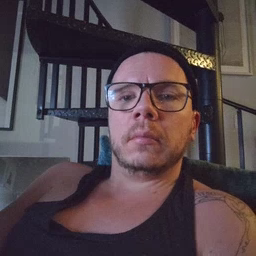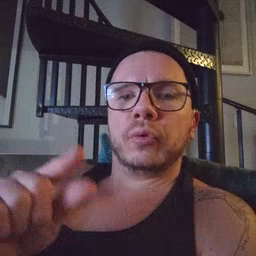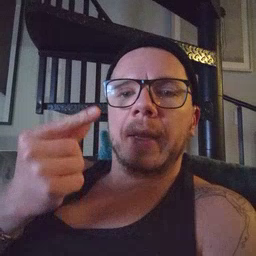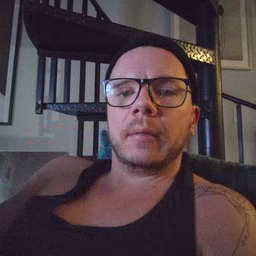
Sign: green